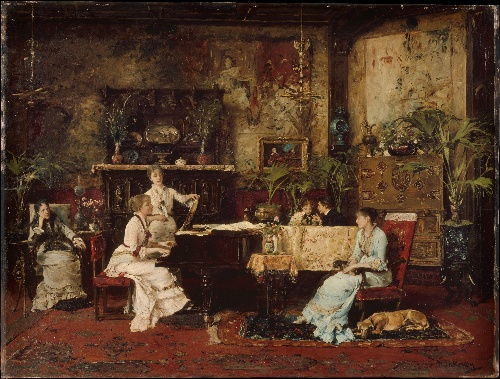
Title: The Music Room
Artist: Mihály Munkácsy
Artist bio: Hungarian, Mukachevo (Munkács) 1844–1900 Endenich
Date: 1878
Object type: Painting
Classification: Paintings
Medium: Oil on wood
Dimensions: 35 x 46 in. (88.9 x 116.8 cm)
Department: European Paintings
Credit line: Bequest of Martha T. Fiske Collord, in memory of her first husband, Josiah M. Fiske, 1908
Accession year: 1908
Repository: Metropolitan Museum of Art, New York, NY
Tags: Interiors|Men|Women|Pianos|Dogs